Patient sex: M
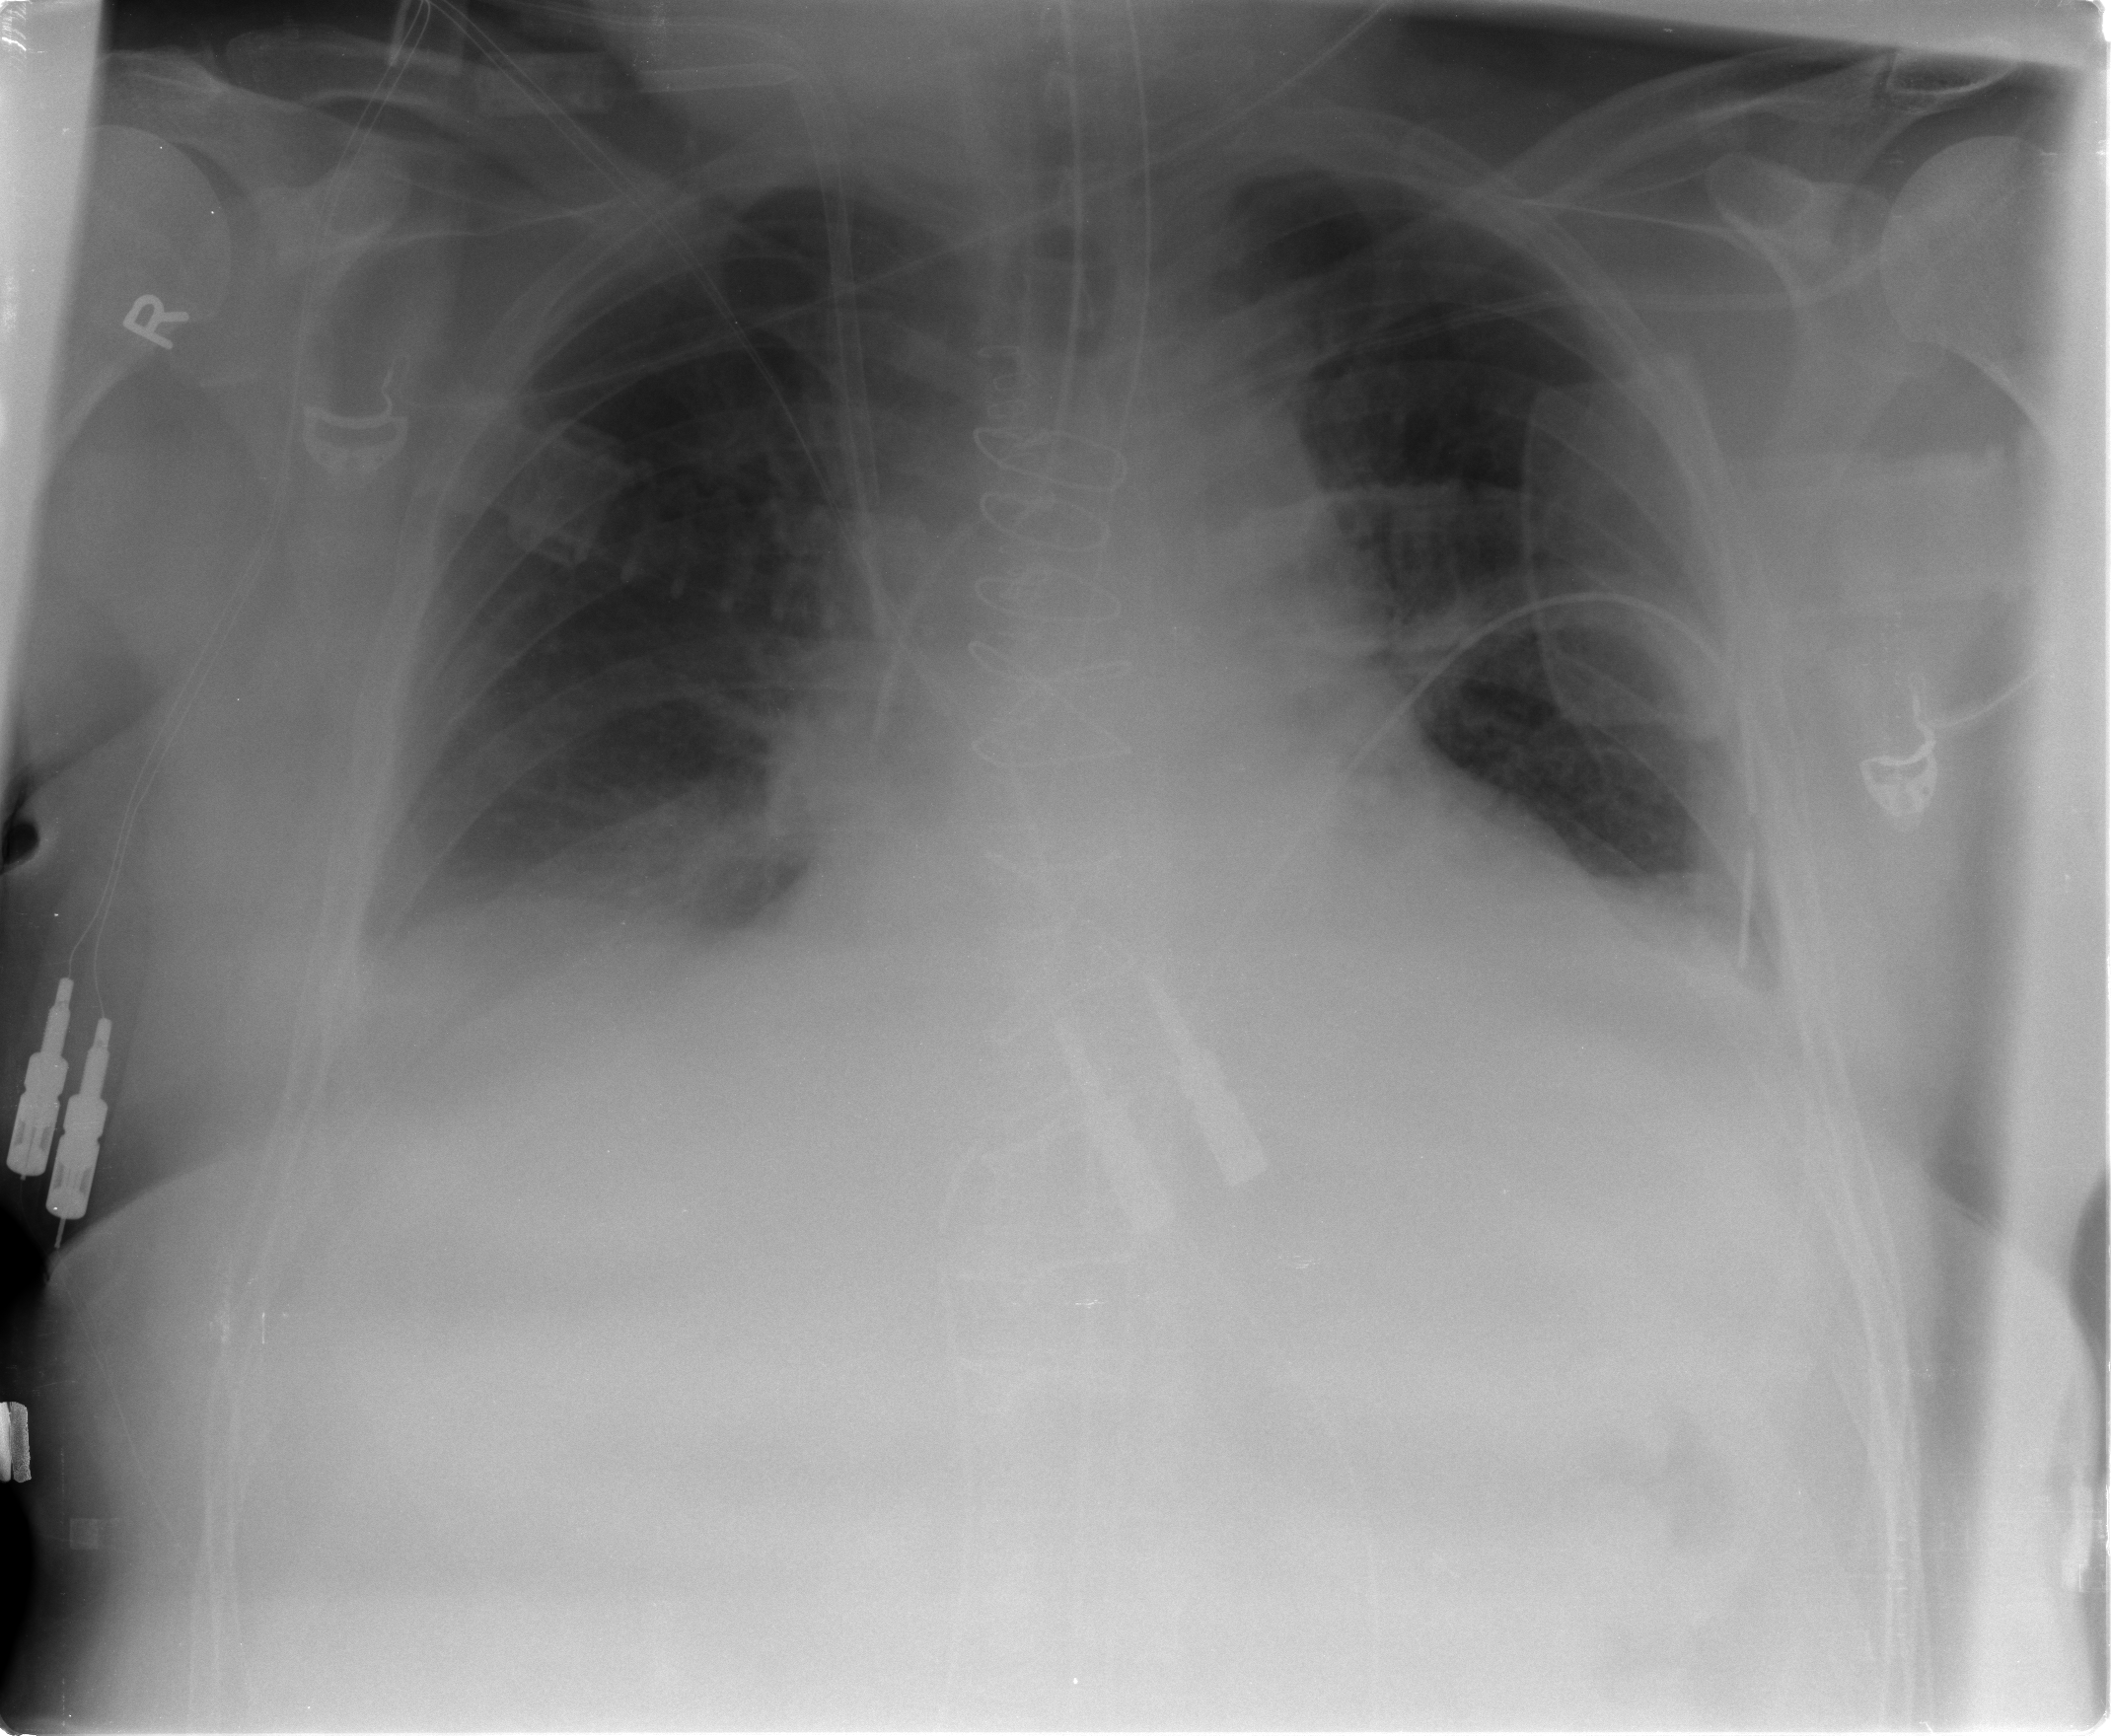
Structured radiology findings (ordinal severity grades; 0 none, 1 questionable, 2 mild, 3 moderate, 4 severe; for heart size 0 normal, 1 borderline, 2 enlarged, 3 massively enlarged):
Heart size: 2
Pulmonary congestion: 2
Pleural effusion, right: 1
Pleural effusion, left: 1
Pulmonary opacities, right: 0
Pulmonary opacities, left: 1
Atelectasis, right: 2
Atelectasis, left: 2